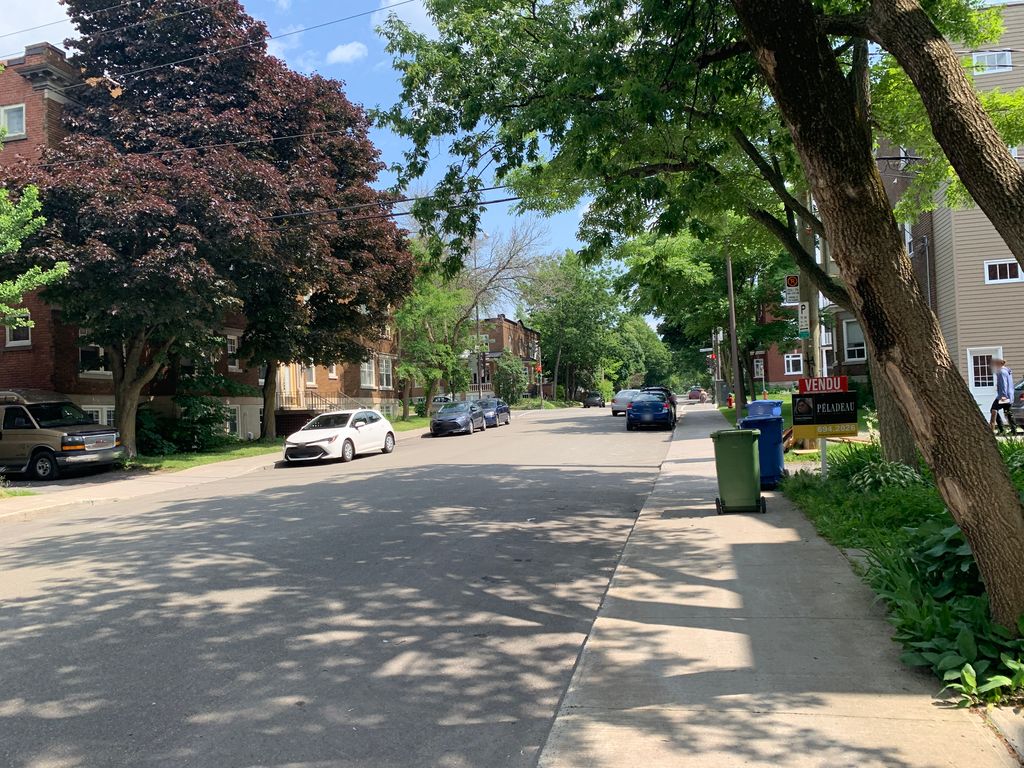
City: quebec_city